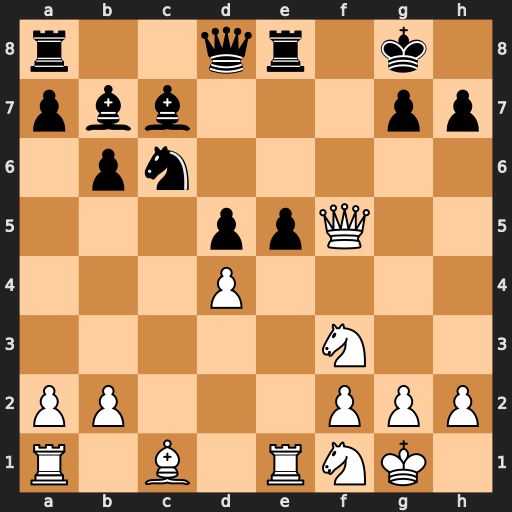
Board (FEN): r2qr1k1/pbb3pp/1pn5/3ppQ2/3P4/5N2/PP3PPP/R1B1RNK1
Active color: w
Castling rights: -
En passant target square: -
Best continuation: Ng5 Qf6 Qxh7+